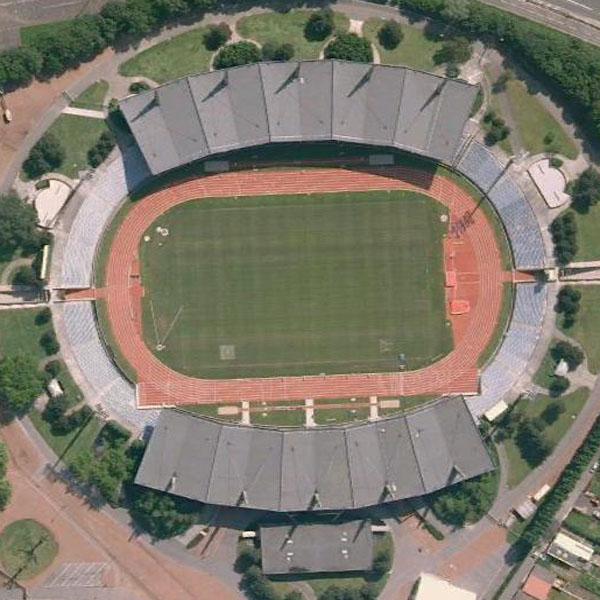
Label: Stadium